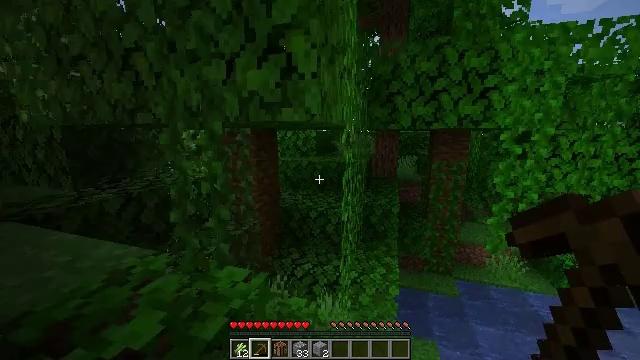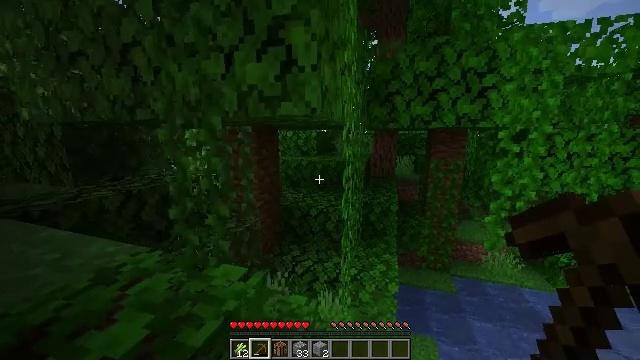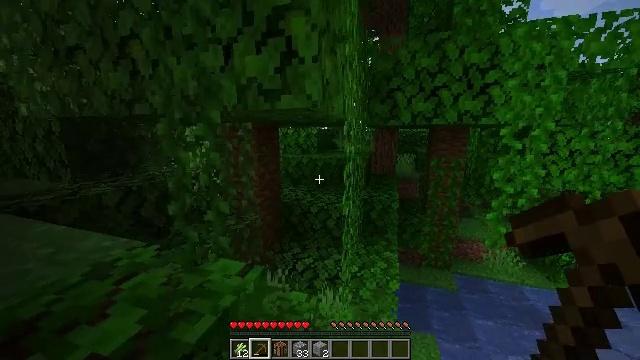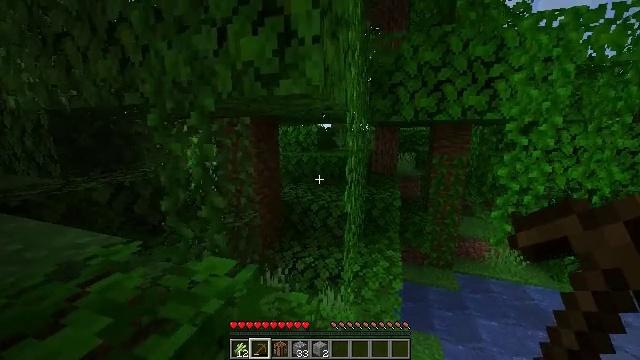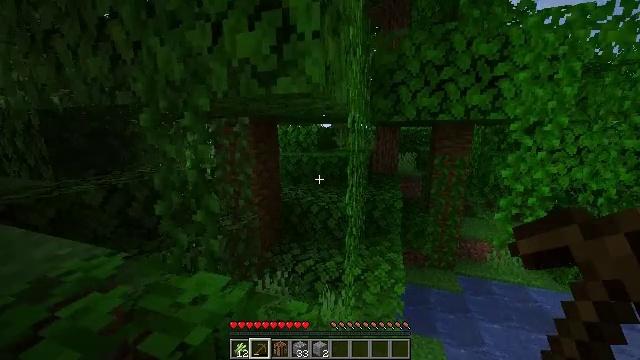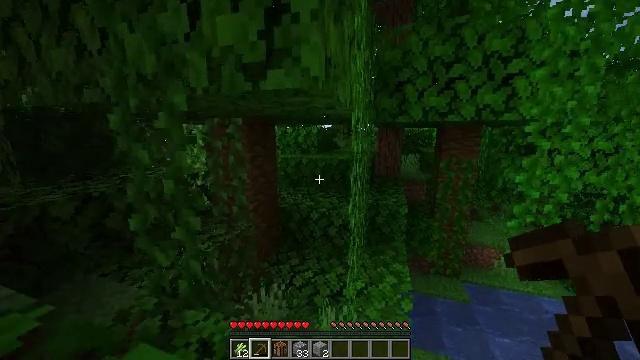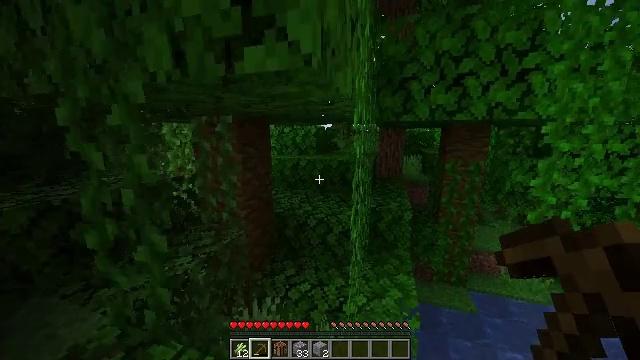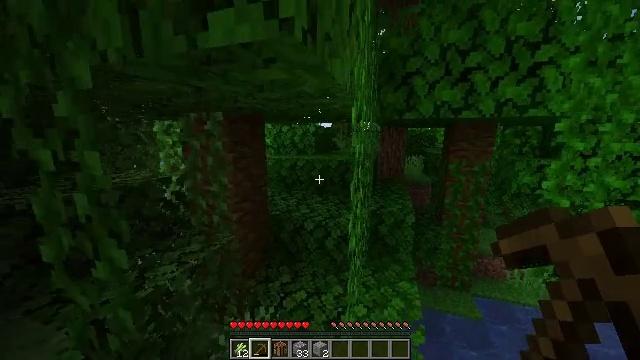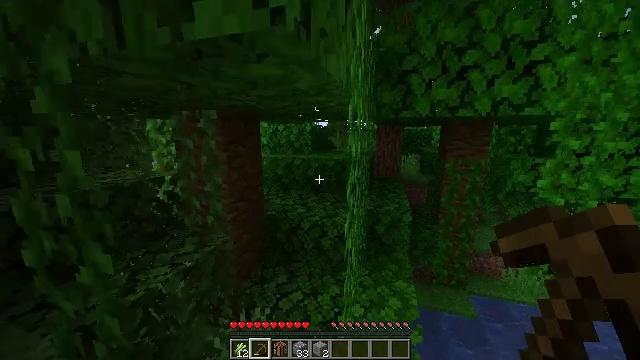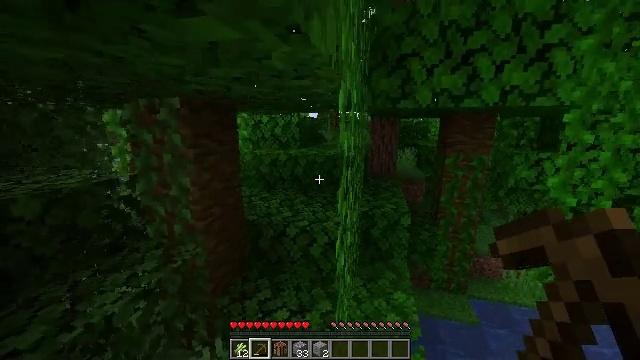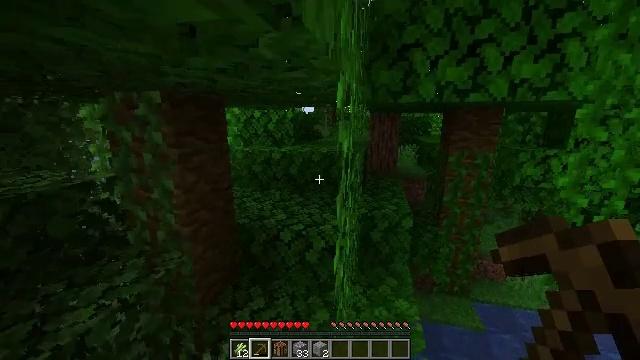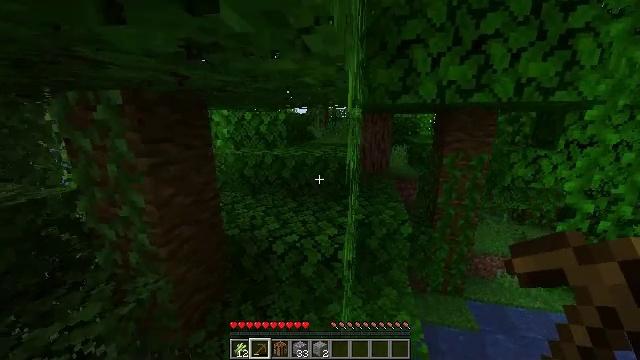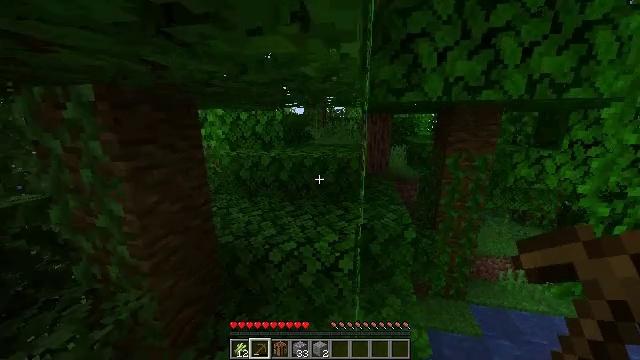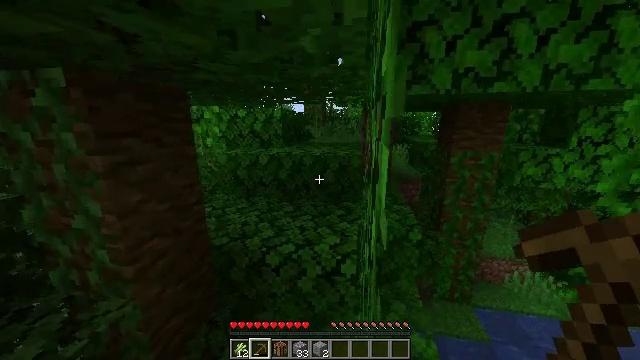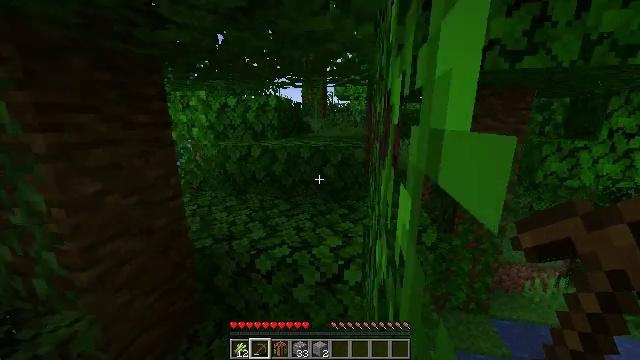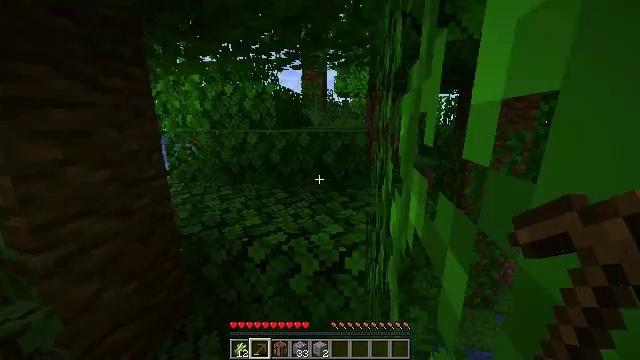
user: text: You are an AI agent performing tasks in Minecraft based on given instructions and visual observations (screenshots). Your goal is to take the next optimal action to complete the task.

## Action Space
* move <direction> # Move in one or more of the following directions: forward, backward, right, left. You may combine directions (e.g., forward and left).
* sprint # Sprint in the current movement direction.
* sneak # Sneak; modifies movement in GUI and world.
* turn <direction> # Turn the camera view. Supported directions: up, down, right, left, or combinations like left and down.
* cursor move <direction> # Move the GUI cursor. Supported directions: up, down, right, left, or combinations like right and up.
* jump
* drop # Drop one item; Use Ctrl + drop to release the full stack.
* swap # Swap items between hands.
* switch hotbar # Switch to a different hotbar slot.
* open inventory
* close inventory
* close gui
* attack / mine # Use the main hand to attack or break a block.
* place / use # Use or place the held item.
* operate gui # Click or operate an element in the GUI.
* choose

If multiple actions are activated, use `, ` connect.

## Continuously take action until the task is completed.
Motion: motion action
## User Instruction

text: Clear the jungle leaves to make way.
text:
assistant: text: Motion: move forward, sprint
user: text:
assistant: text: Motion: move forward, sprint
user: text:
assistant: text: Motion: move forward, sprint
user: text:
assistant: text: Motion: move forward, sprint
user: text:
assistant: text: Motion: move forward, sprint
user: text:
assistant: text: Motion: move forward, sprint
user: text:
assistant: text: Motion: move forward, sprint
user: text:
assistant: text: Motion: move forward, sprint
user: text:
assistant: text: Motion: move forward, sprint, turn right and down
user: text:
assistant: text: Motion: move forward, sprint
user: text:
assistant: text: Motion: move forward, sprint, turn right
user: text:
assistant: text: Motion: move forward, sprint
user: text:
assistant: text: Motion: move forward, sprint
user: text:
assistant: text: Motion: move forward, sprint
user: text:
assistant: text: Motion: move forward, sprint
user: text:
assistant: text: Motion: move forward, sprint
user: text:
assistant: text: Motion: move forward, sprint, turn right
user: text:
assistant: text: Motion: move forward, sprint, turn right
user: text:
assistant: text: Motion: move forward, sprint
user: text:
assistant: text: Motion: move forward, sprint
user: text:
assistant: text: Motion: move forward, sprint
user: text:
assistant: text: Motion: move forward, sprint
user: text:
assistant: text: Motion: move forward, sprint
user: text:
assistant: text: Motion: move forward, sprint, turn left and up
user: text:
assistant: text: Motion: move forward, sprint, turn left and up
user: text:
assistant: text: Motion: move forward, sprint, turn left and up
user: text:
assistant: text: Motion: move forward, sprint, turn left and up, jump
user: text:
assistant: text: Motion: move forward, sprint, jump
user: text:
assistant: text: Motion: move forward, sprint, jump
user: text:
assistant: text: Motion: move forward, sprint, jump